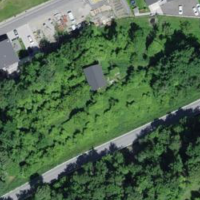
EUNIS habitat code: 44
Species observed at this site:
Cerastium tomentosum